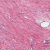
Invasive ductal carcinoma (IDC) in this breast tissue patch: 0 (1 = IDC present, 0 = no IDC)